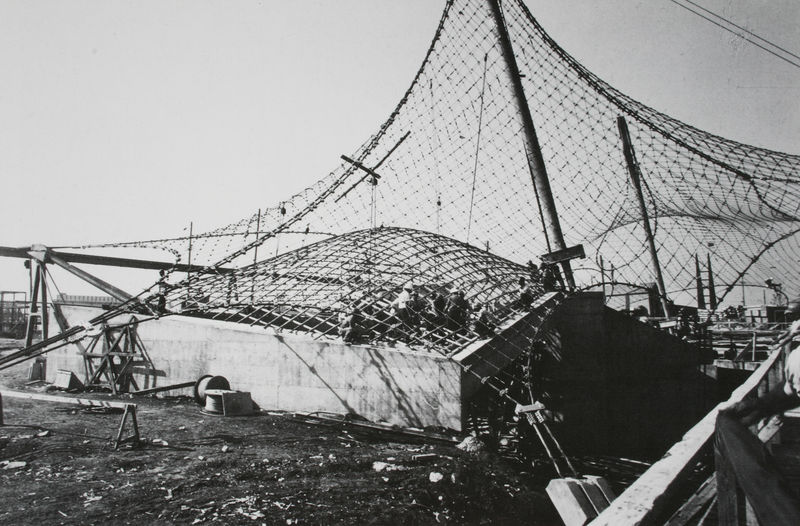
Titel: Pavillon während der Konstruktion
Künstler: Frei Otto
Standort: Montreal
Institution: Deutscher Pavillon auf der Weltausstellung
Schlagwörter: dach, stein, erde, boden, seile, foto, fotografie, eisen, beton, konstruktion, netz, zelt, baustelle